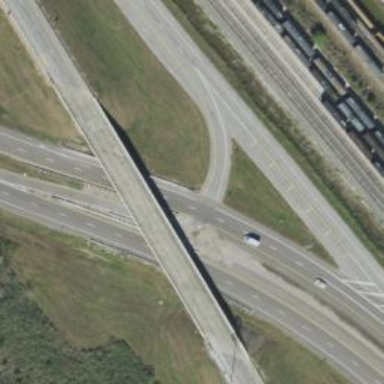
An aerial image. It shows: Trunk highway.